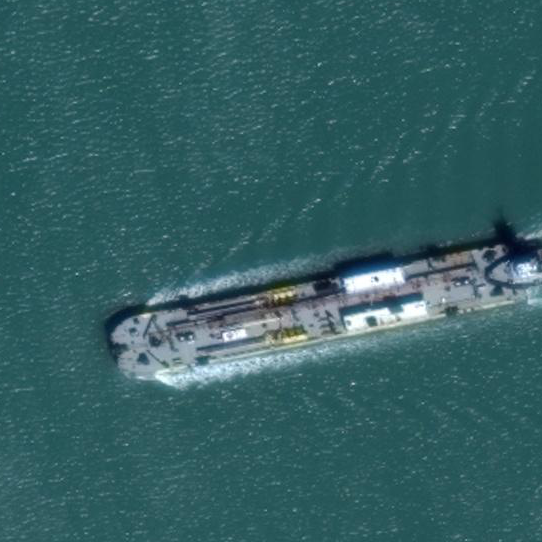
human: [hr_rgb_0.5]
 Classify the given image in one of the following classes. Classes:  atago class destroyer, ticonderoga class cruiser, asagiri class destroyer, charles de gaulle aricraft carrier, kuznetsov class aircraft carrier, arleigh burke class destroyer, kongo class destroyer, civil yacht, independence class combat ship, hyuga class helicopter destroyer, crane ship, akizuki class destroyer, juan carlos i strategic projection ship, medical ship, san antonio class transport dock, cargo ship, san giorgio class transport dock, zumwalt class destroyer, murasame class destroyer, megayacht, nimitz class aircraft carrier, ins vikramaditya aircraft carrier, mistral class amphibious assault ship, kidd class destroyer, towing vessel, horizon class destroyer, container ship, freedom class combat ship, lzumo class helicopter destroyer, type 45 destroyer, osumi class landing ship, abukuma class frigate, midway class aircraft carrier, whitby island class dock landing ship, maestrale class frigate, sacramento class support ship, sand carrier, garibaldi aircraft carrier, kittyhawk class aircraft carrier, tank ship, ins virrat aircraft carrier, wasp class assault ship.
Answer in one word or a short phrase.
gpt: Tank ship